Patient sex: M
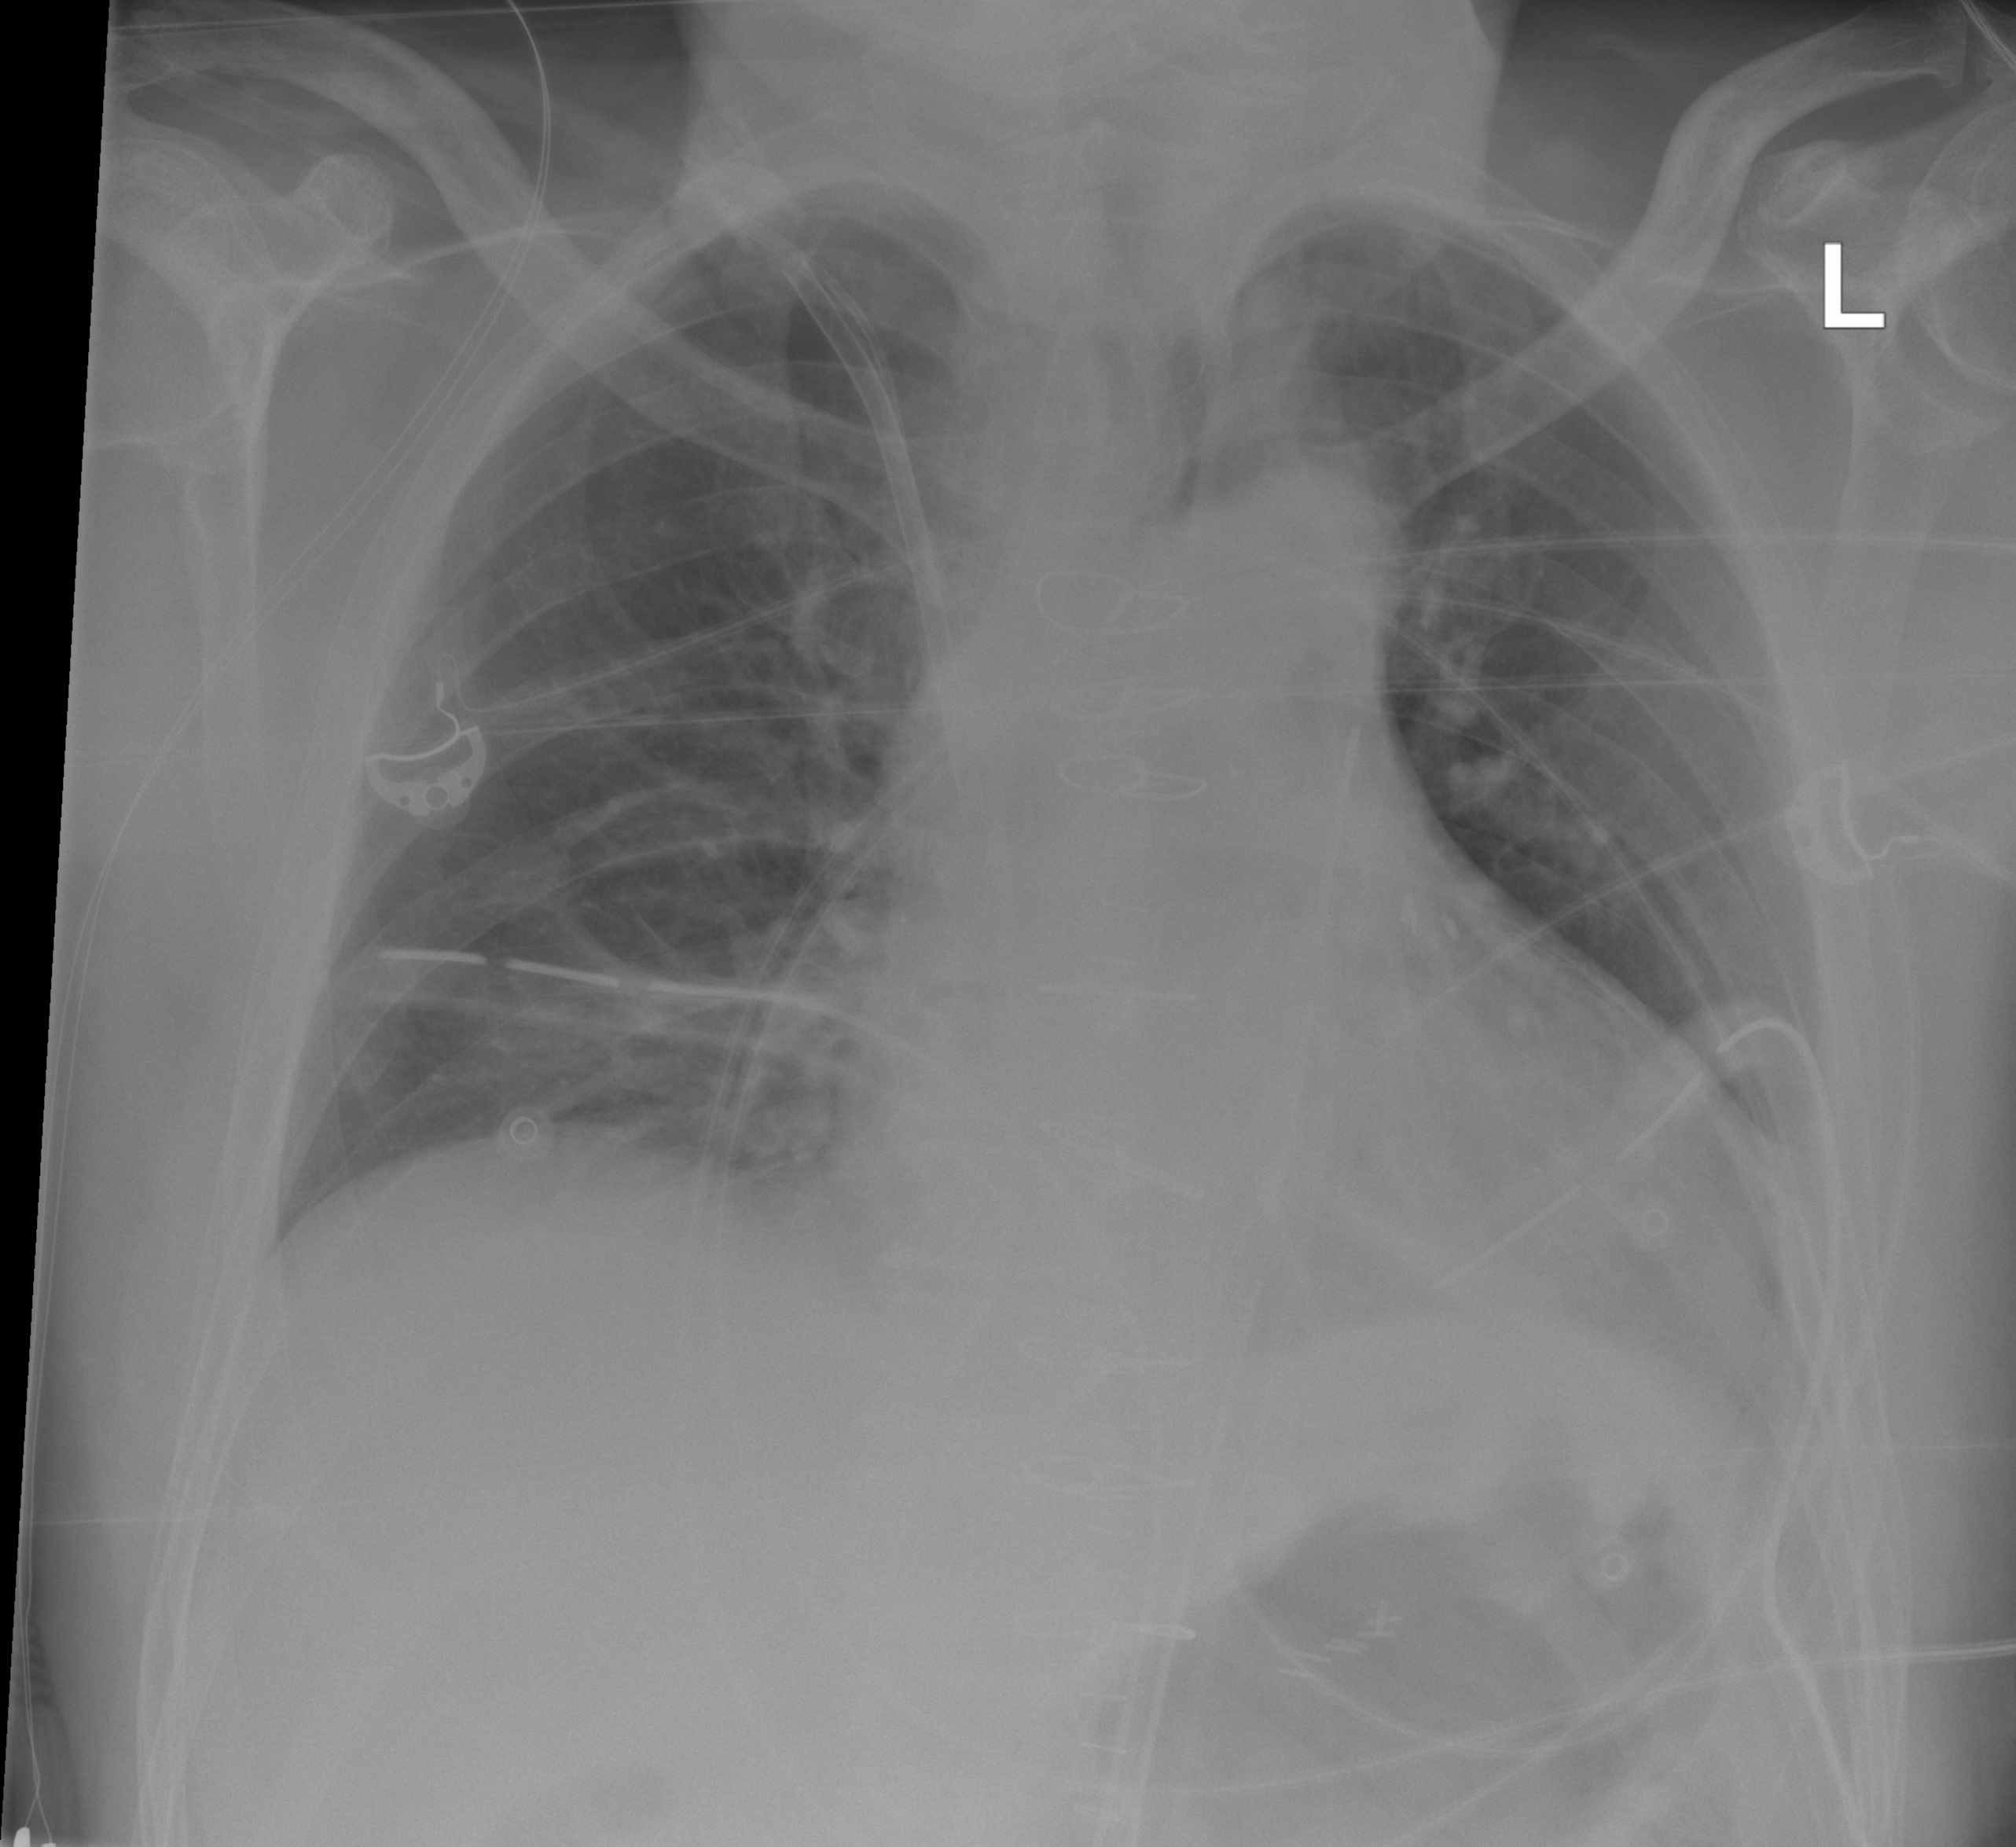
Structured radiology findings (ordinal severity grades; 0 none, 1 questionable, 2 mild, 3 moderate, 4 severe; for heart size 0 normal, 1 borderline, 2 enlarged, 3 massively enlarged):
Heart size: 2
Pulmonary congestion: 2
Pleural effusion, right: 0
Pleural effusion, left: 2
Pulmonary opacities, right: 0
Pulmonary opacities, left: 0
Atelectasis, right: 2
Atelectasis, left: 2